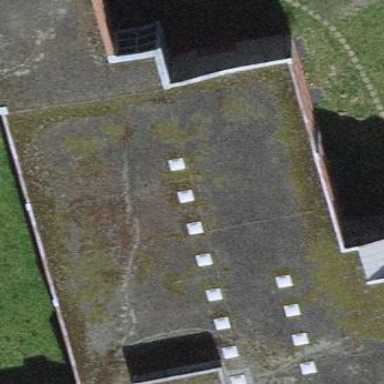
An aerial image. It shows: School building.